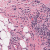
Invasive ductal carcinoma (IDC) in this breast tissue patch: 0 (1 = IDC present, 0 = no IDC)